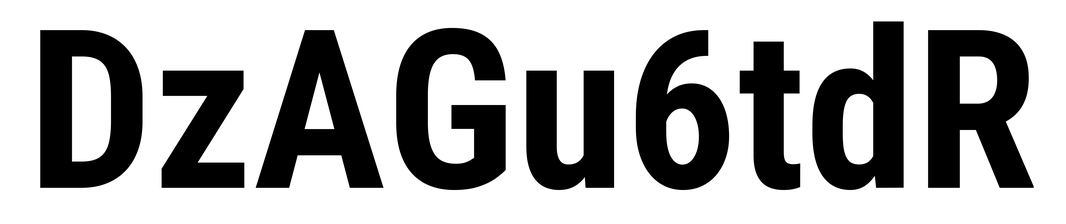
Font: Roboto_Condensed_Bold